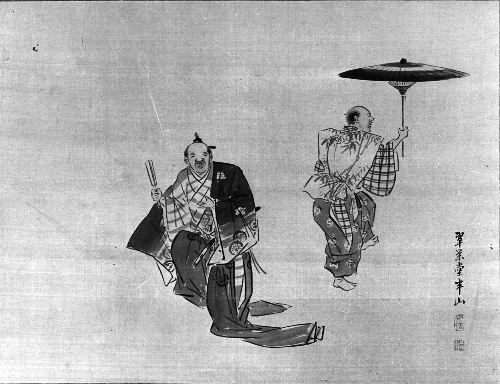
Artist: Hanzan (Matsukawa)
Artist bio: Japanese, 1820–1882
Date: 19th century
Object type: Hanging scroll
Classification: Paintings
Medium: Hanging scroll; ink and color on paper
Culture: Japan
Period: Edo period (1615–1868)
Dimensions: 12 1/2 x 16 13/16 in. (31.8 x 42.7 cm)
Department: Asian Art
Credit line: The Howard Mansfield Collection, Purchase, Rogers Fund, 1936
Accession year: 1936
Repository: Metropolitan Museum of Art, New York, NY
Tags: Men|Actors|Umbrellas